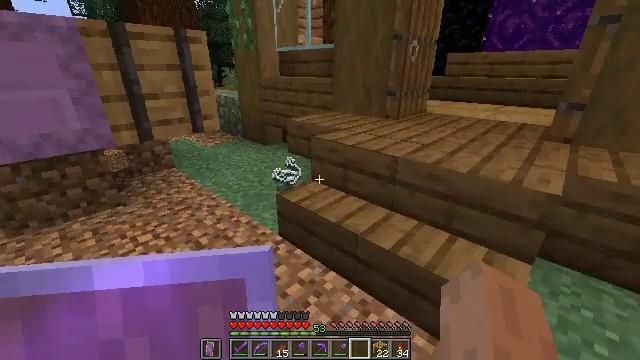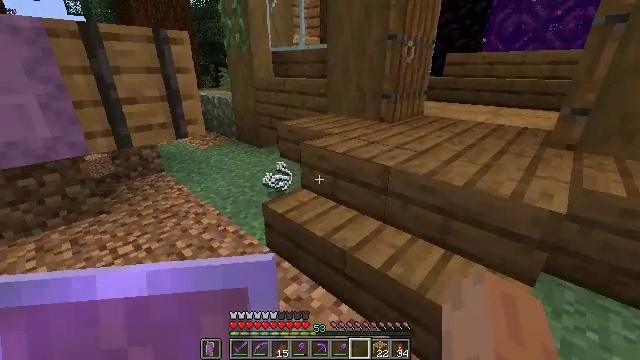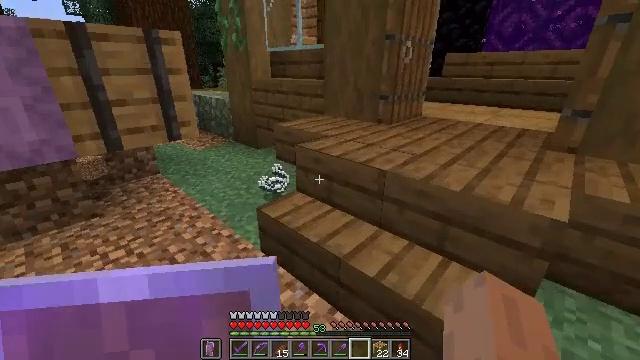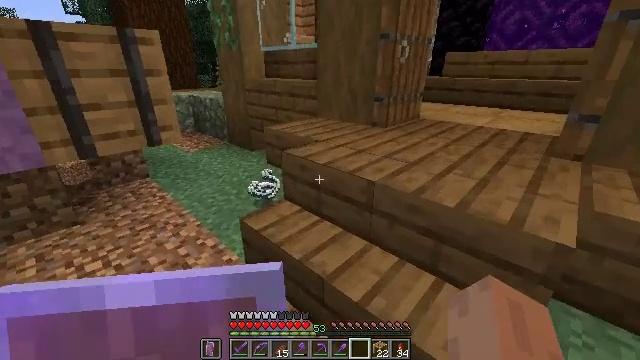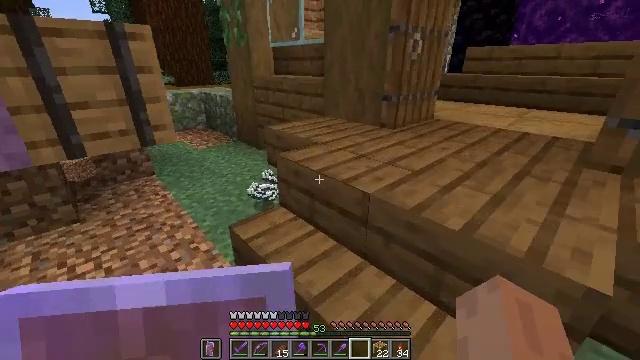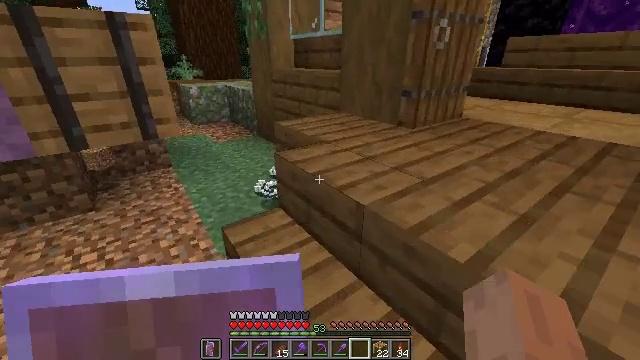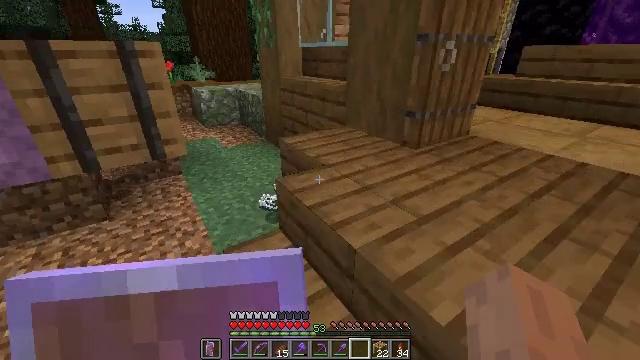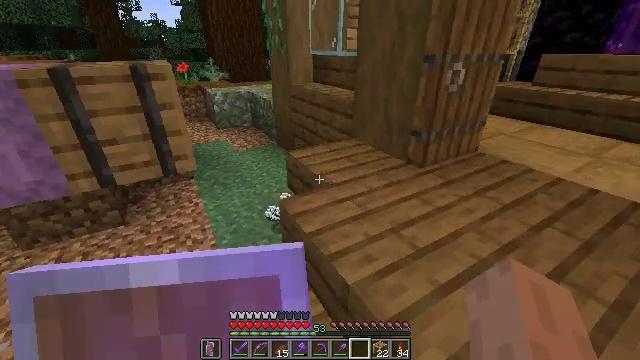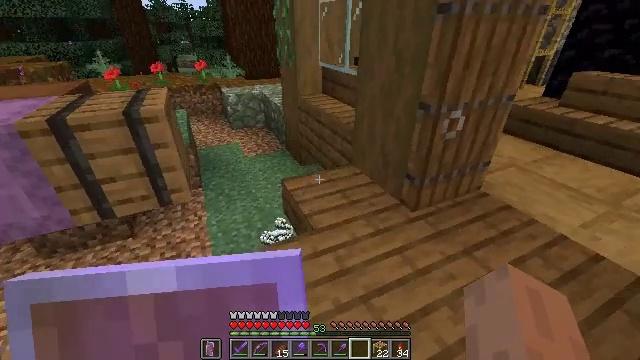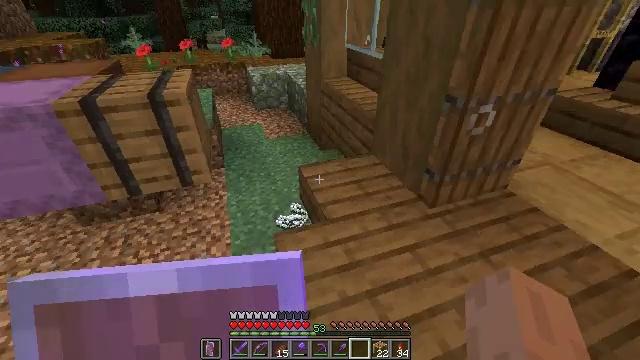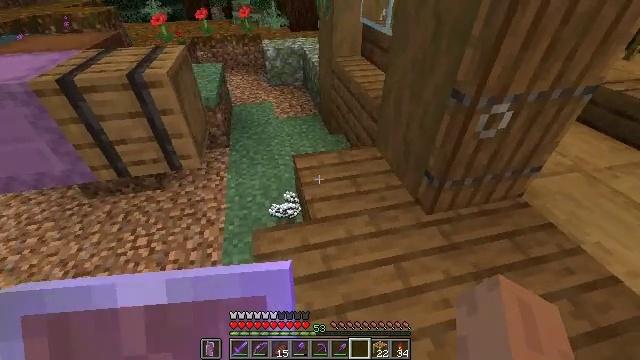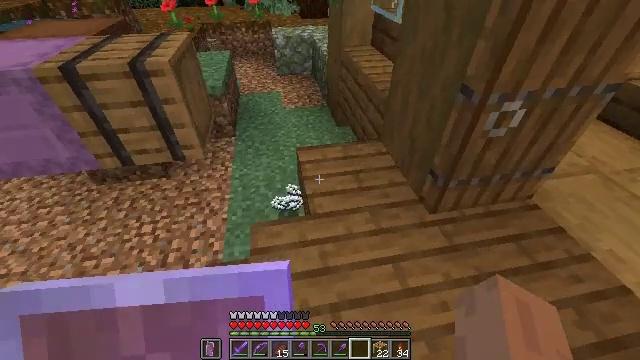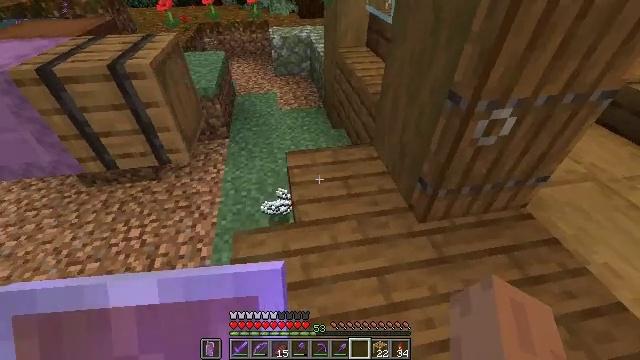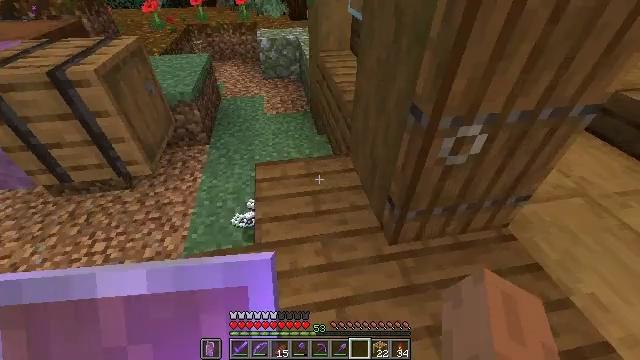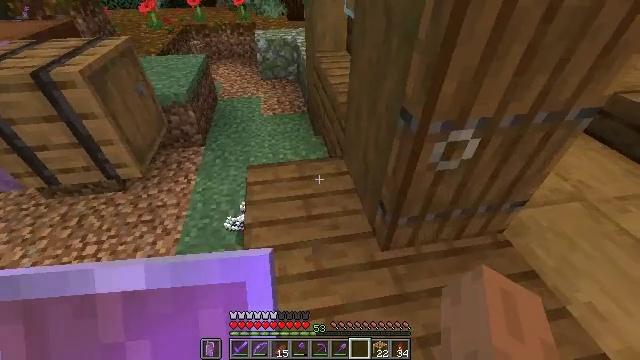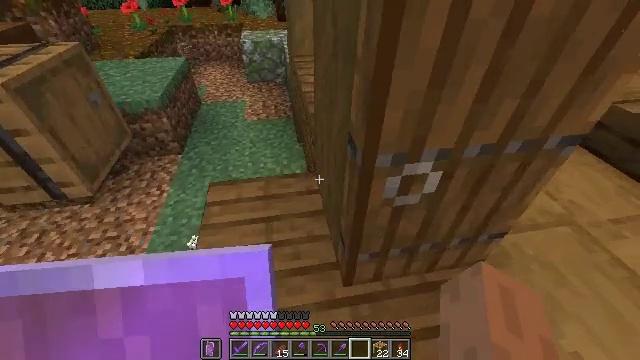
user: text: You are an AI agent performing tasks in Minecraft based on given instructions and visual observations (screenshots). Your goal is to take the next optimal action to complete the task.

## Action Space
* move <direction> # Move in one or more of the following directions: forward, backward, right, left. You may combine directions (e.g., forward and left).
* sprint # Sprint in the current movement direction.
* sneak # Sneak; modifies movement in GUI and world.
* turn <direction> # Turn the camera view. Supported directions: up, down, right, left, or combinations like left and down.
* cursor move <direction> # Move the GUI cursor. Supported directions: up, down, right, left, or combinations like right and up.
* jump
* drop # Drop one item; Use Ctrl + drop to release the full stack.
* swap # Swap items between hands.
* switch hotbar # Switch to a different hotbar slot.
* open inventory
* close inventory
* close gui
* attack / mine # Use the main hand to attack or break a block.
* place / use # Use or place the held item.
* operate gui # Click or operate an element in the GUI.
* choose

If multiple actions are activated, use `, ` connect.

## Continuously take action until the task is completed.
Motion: motion action
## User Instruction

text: Break the glass pane to collect it.
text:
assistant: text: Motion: move forward and move right
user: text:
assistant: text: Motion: move forward and move right
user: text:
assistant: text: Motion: move forward and move right
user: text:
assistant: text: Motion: move forward and move right, turn left
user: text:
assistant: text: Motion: move forward and move right, turn left and down
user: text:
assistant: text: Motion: move forward and move right, turn left and down
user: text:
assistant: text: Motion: move forward and move right, turn left and down
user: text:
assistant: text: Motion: move forward and move right, turn left and down
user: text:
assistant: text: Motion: move forward and move right, turn left and down
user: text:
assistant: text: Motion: move forward and move right, turn left and down
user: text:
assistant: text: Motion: move forward and move right, turn left and down
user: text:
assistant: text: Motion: move forward and move right
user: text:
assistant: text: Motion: move forward and move right
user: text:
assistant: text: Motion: move forward and move right
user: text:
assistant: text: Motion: move forward and move right
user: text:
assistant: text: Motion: move forward and move right, turn left and up
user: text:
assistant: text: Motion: move forward and move right, turn left and up
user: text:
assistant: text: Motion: move forward, turn left
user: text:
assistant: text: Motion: move forward
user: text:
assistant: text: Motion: move forward
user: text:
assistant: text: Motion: move forward
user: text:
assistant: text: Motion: move forward
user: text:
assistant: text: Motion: move forward
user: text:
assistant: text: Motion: move forward
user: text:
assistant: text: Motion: move forward
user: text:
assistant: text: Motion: move forward
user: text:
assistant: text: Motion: move forward
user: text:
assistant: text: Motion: move forward
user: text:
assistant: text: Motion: move forward and move right
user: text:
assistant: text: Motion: move forward and move right